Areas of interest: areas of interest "Art Gallery"
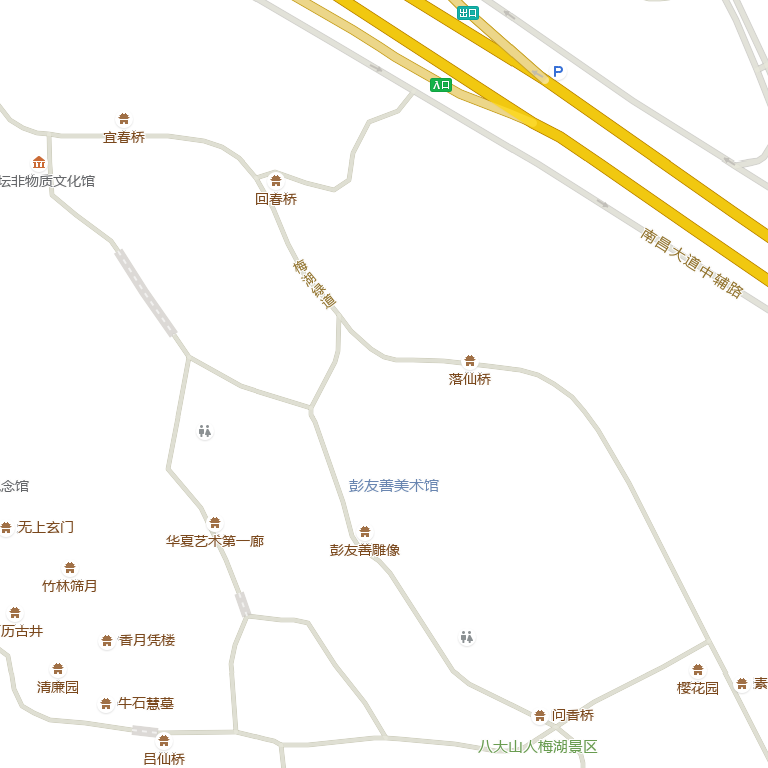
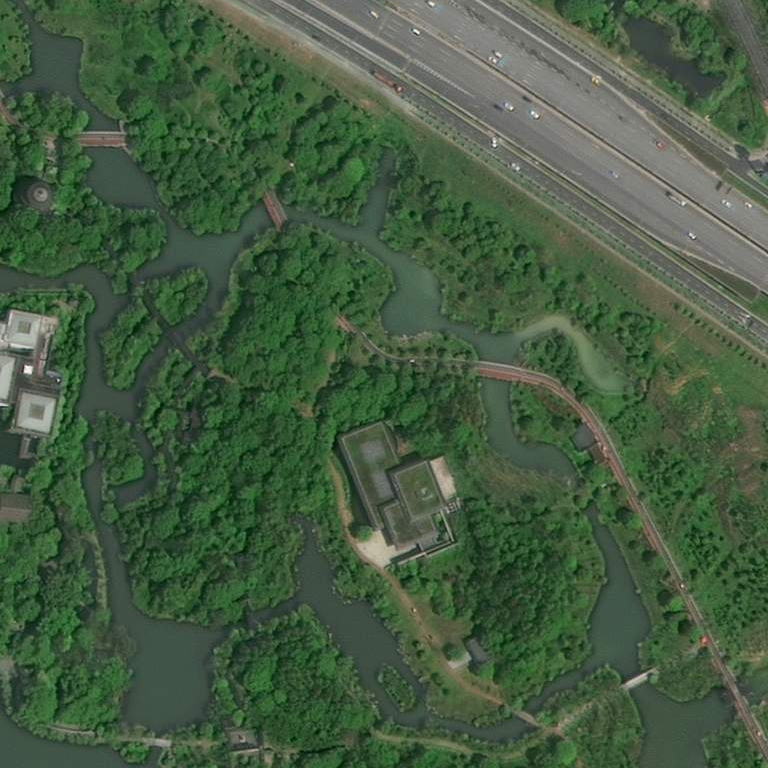